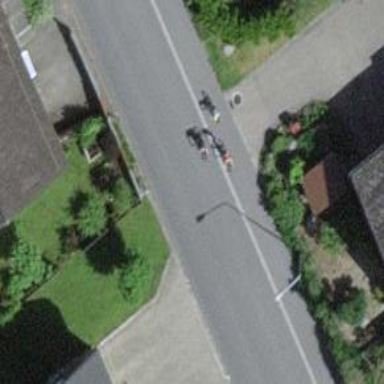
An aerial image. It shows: Residential road with asphalt surface and separate sidewalk.